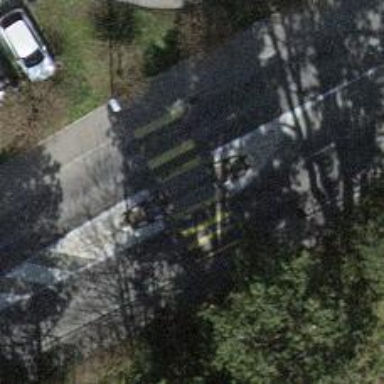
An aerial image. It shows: Zebra crossing on the road.